The plot shows one second of acceleration measured on a rotor kit. What is the most likely rotor condition (normal, misalignment, unbalance, looseness)?
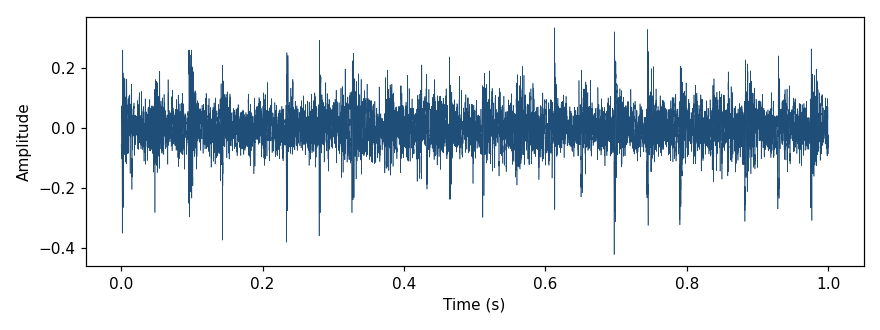
Answer: looseness